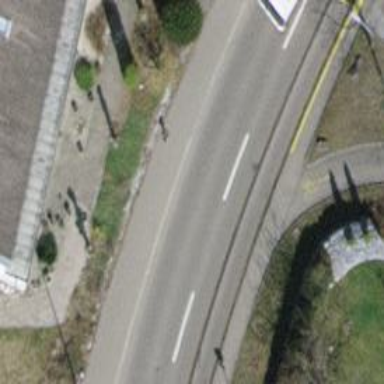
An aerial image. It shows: Uncontrolled railway crossing.